Field crop: maize
Growth stage: 2
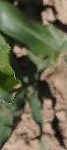
Species: maize